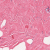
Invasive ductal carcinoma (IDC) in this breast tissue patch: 0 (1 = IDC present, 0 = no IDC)